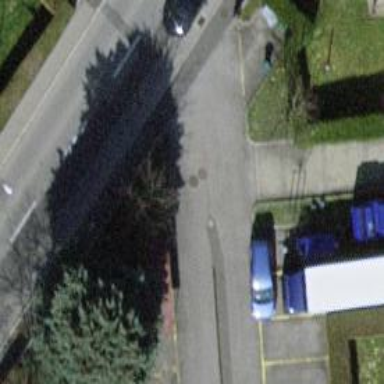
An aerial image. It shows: Urban tree with needleleaved evergreen leaves.